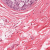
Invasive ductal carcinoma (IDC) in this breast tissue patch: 0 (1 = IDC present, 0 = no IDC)